Question:
how do I divide each number by the sum? (skipping zeros)
I'd like to divide each row by it's sum
ex. 0(number on 0 column)/2(sum column)
'''
0 1 2 3 4 5 6 7 ... sum
0 0 0 0 1 0 0 0 ... 2
'''
result
'''
0 1 2 3 4 5 6 7 ... sum
0 0 0 0 0.5 0 0 0 2
'''
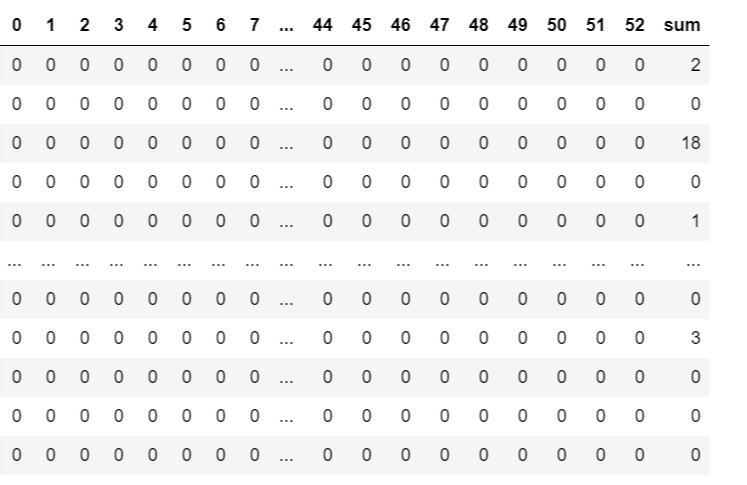
Answer: You can also give this to get the same answer.
'''
df.iloc[:,:-1] = df.apply(lambda r: r/r['sum'] if r['sum'] != 0 else r['sum'],axis=1).round(2)
'''
The output of this will be:
Source df:
'''
0 1 2 3 4 5 6 7 sum
0 0 0 0 0 1 0 0 0 2
1 0 0 0 6 0 0 0 0 18
2 0 0 0 0 1 0 0 0 0
3 0 0 3 0 0 0 4 0 1
'''
This will result in:
'''
0 1 2 3 4 5 6 7 sum
0 0.0 0.0 0.0 0.00 0.5 0.0 0.0 0.0 2
1 0.0 0.0 0.0 0.33 0.0 0.0 0.0 0.0 18
2 0.0 0.0 0.0 0.00 0.0 0.0 0.0 0.0 0
3 0.0 0.0 3.0 0.00 0.0 0.0 4.0 0.0 1
'''
Here is the explanation for the above code:
On the left hand side of the equation, I have iloc. You can get more documentation of <URL> here.
'''
df.iloc[:,:-1]
'''
Here I am picking all the rows (first set of :,). The second set is the columns. I am having the right hand side computational value assigned to all but the last column which is the 'sum' column. I dont want to replace that value.
df.apply will process the dataframe one row at a time. see examples of <URL> here
Here I am picking the first row (r) and processing it. You wanted to compute column (x) / column('sum'). Thats what i am doing. It does this for each column in the row.
I am also checking if 'r['sum']' is not equal to zero to avoid division by zero error. If the value of 'r['sum']' is zero, then i am sending 'r['sum']' (or zero).
A DataFrame object has two axes: "axis 0" and "axis 1". "axis 0" represents rows and "axis 1" represents columns. I am using 'axis = 1' to traverse through the row instead of values in each column.
Hope this explanation helps.